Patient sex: M
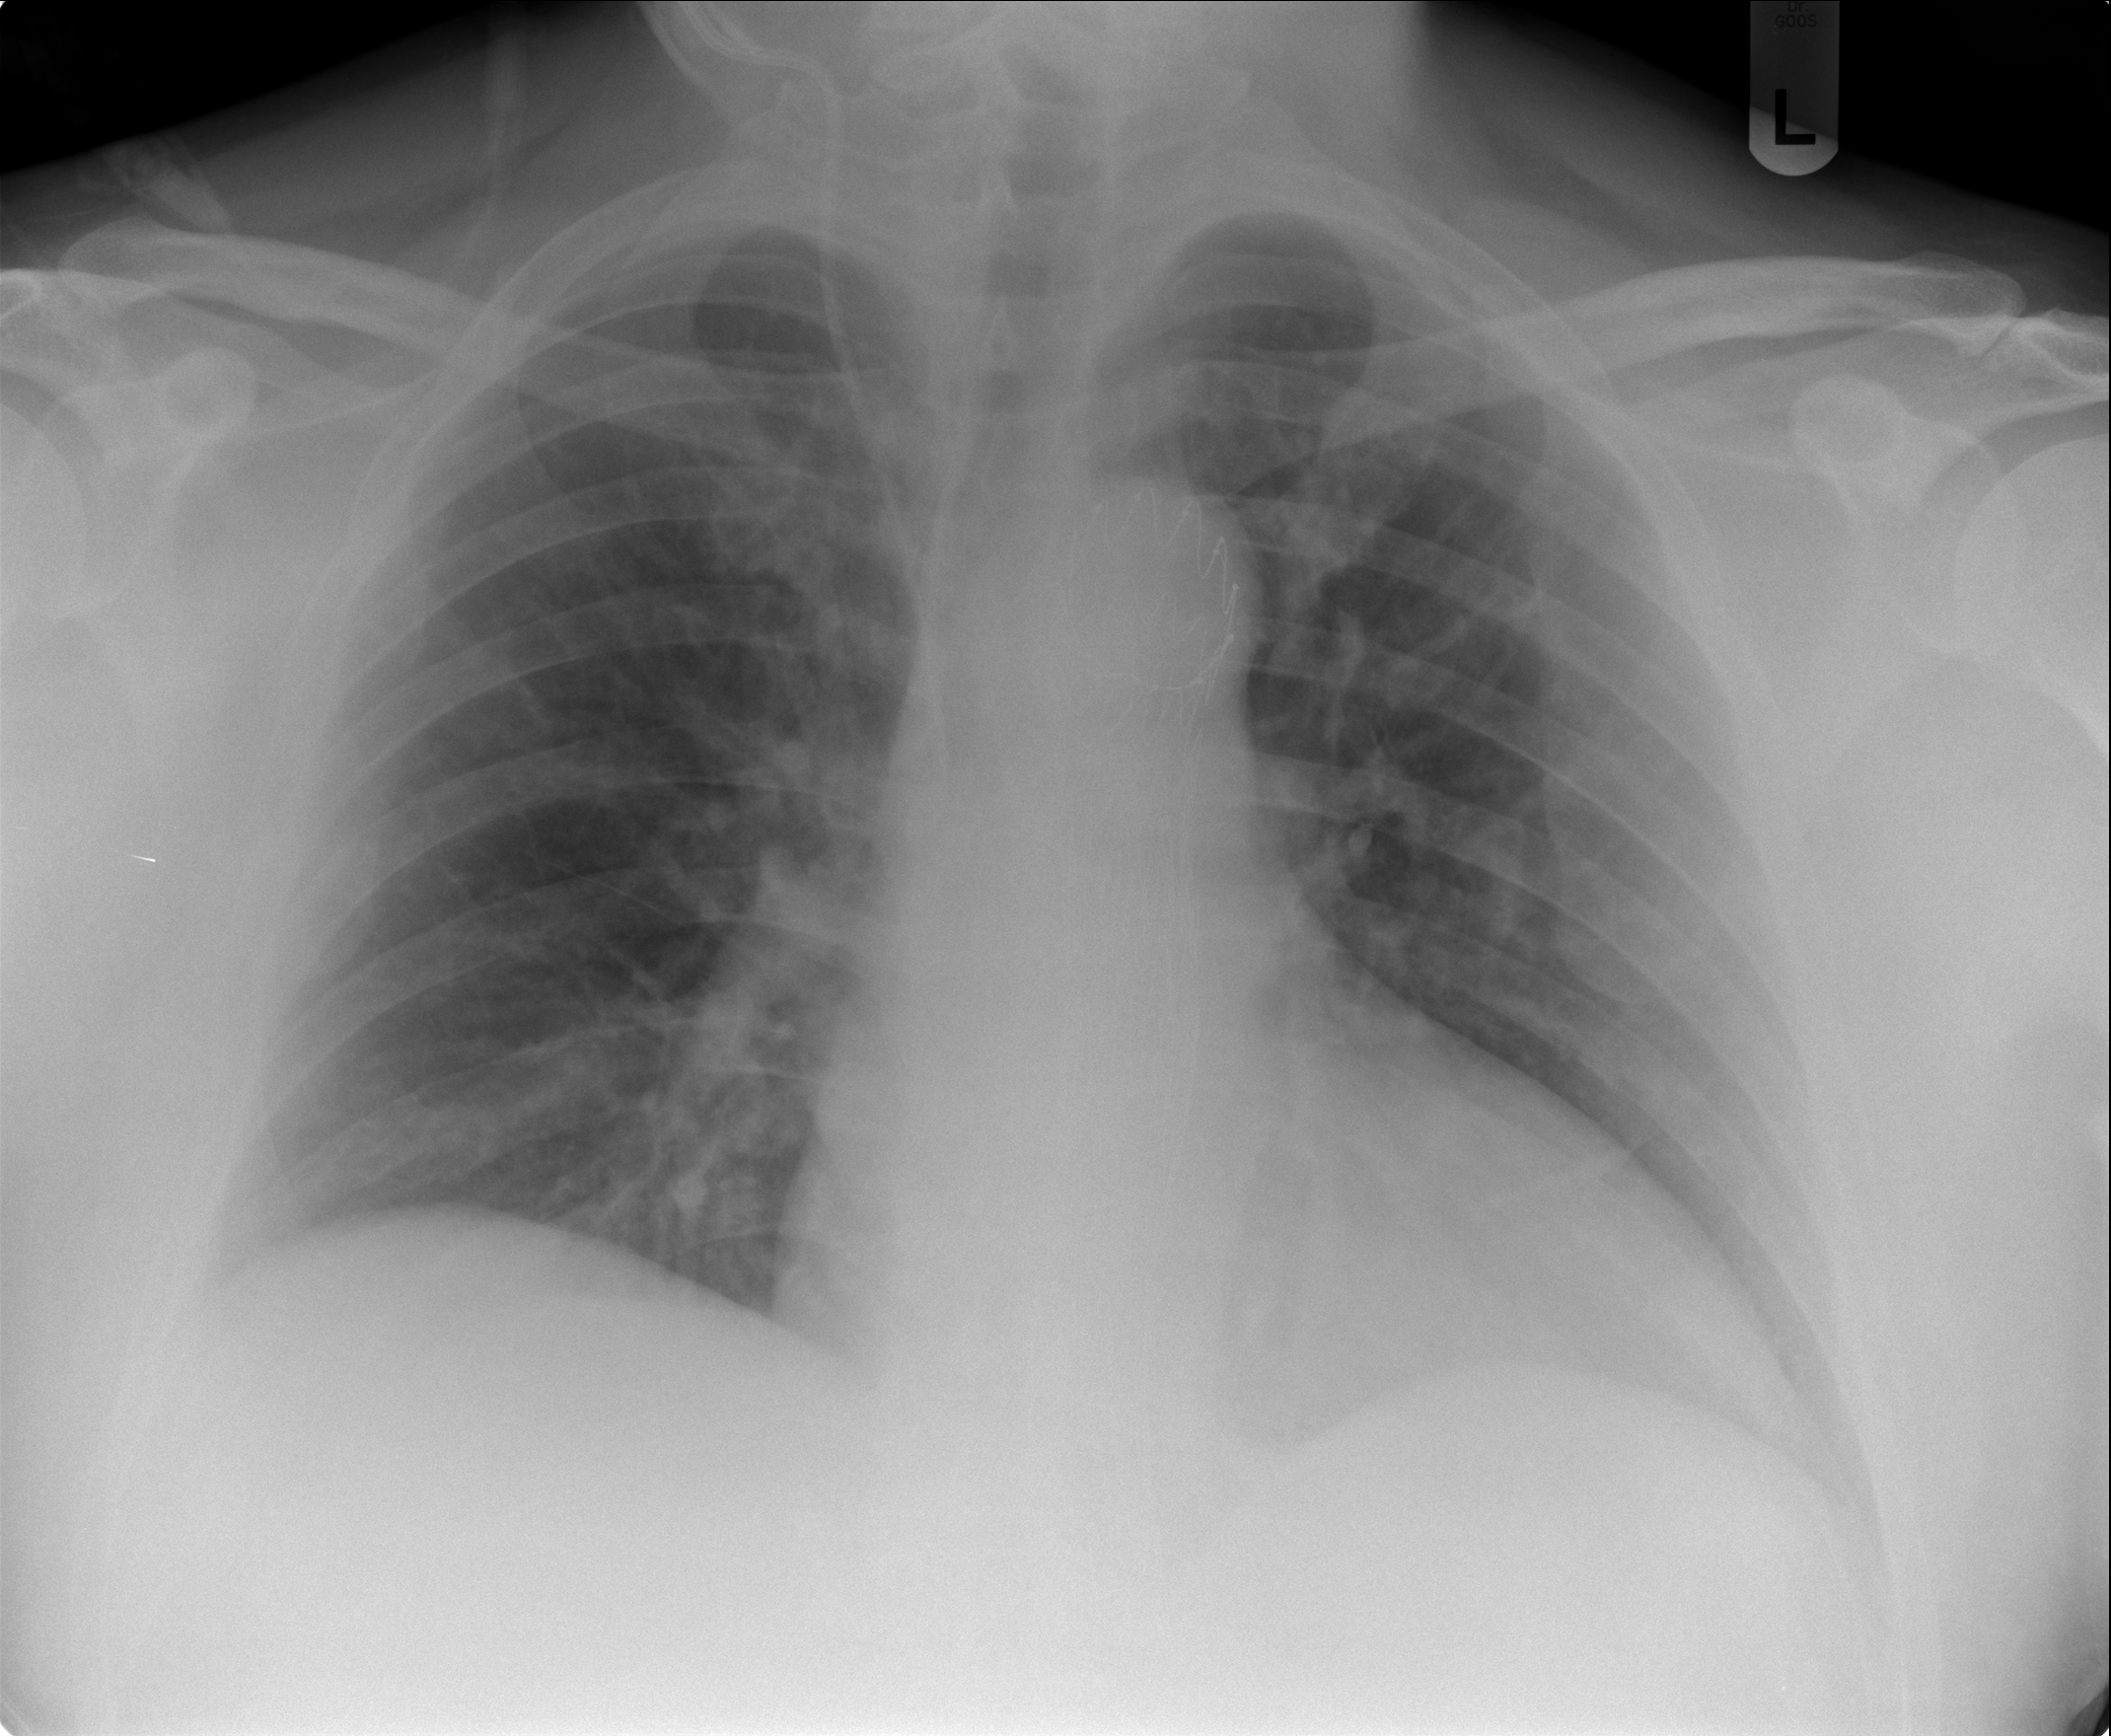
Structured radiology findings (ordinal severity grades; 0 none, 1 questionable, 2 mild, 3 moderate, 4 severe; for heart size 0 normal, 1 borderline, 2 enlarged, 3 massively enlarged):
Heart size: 2
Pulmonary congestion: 0
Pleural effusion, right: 0
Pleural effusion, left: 1
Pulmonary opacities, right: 0
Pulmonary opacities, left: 0
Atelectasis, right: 0
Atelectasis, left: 1